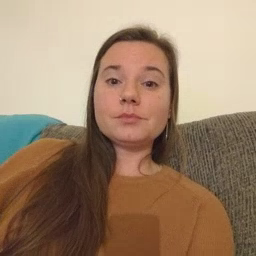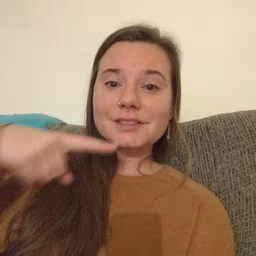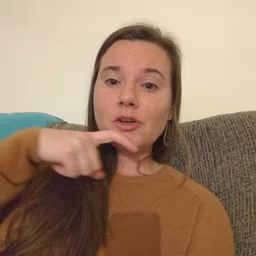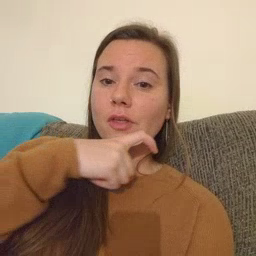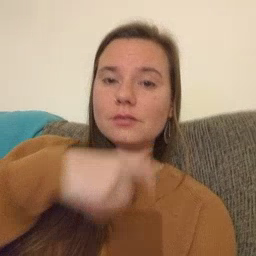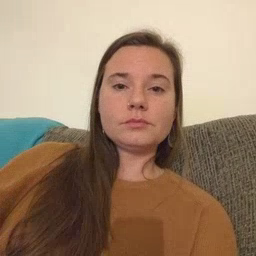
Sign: cereal